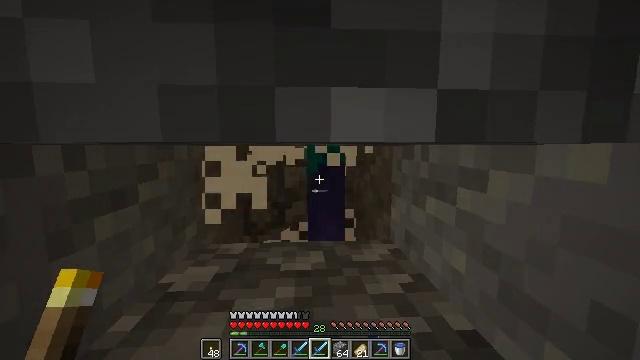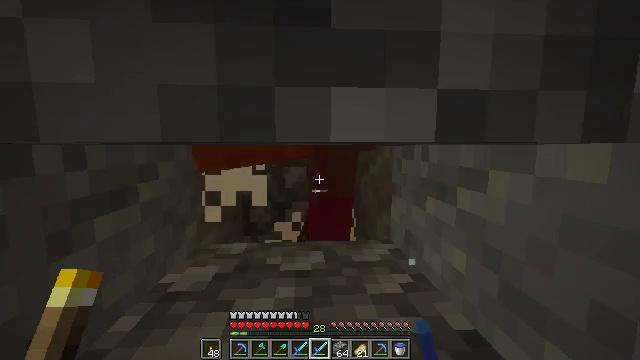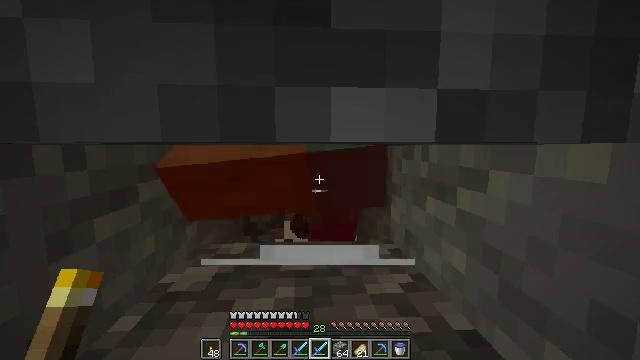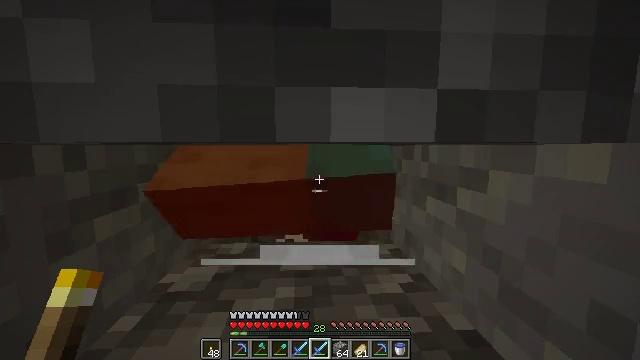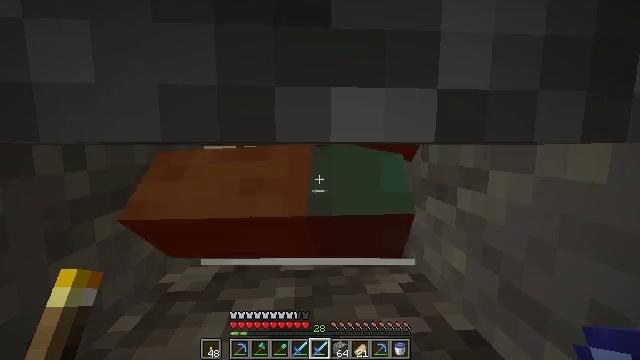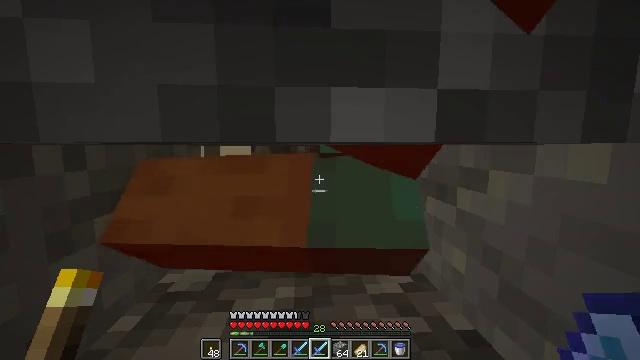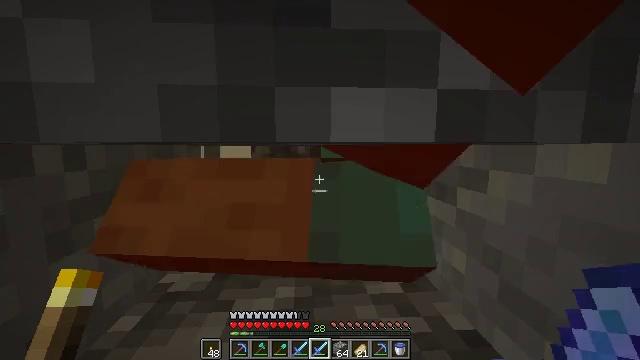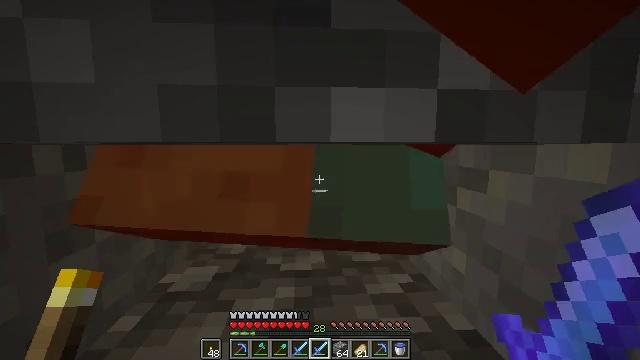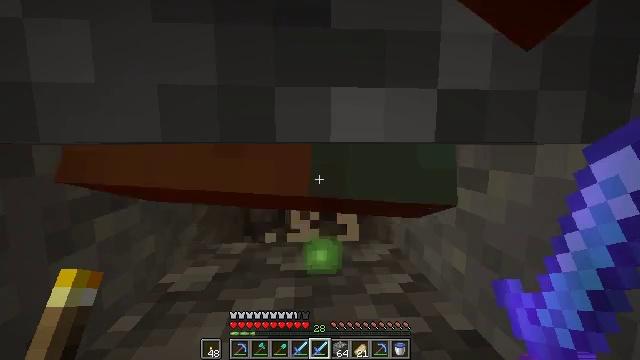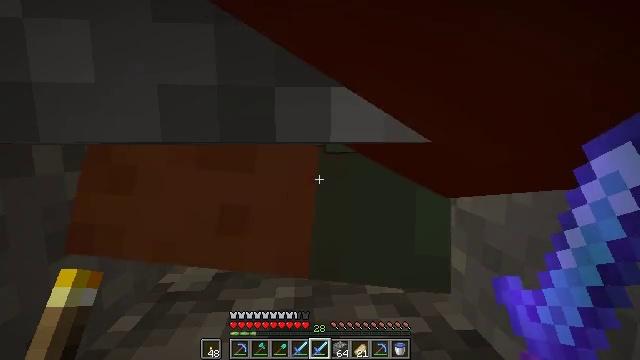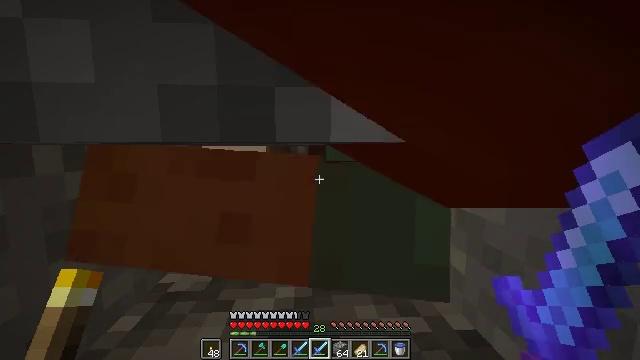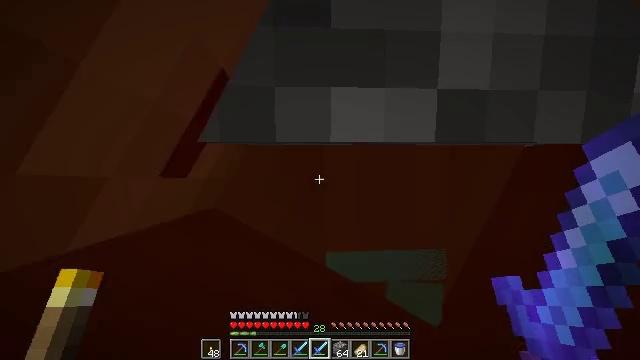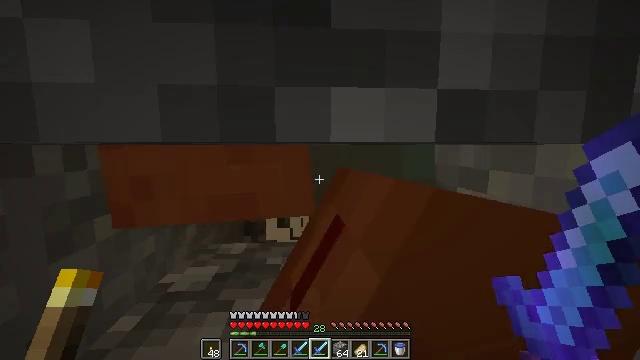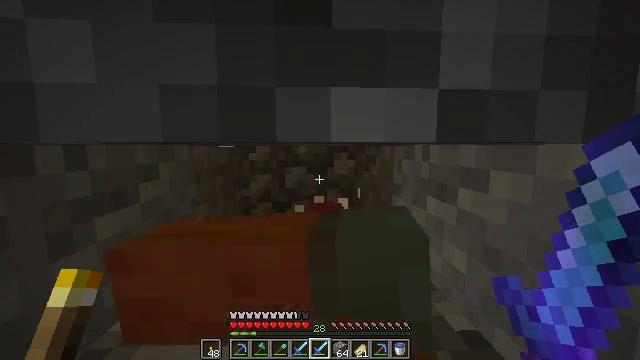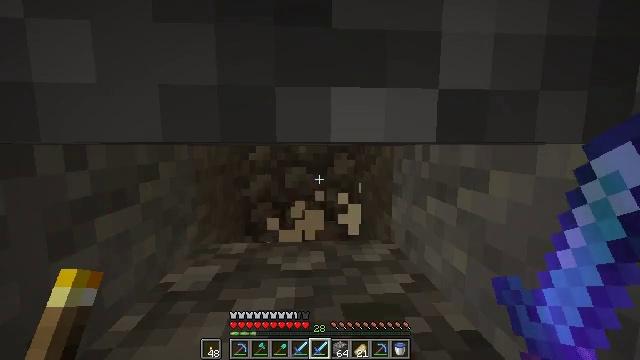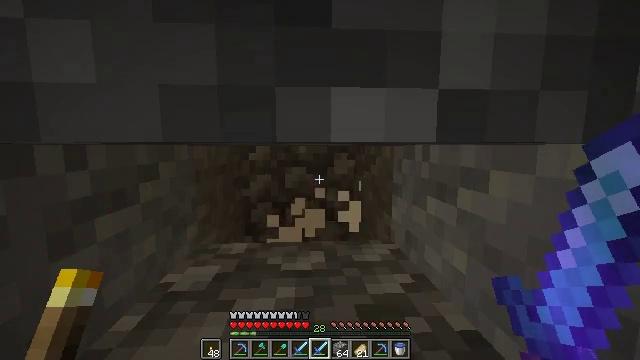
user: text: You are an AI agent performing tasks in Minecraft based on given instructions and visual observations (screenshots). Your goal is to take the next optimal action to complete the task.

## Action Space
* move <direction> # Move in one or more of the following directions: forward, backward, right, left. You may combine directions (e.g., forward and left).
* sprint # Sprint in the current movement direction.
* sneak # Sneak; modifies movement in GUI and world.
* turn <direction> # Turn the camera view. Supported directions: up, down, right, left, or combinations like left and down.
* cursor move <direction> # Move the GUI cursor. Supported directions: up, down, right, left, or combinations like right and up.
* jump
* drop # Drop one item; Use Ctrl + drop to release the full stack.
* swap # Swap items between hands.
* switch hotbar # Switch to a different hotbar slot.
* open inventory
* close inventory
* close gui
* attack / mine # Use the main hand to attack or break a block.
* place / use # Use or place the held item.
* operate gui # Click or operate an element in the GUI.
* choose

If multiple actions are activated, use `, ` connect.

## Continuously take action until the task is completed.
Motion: motion action
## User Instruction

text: Demolish the cobblestone slab for reuse.
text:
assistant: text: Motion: no_op
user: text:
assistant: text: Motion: no_op
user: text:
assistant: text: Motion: no_op
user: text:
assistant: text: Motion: no_op
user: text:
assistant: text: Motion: no_op
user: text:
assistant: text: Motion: no_op
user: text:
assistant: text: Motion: no_op
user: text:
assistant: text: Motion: no_op
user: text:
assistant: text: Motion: no_op
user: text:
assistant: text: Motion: no_op
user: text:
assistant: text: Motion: no_op
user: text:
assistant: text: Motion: no_op
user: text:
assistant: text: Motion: no_op
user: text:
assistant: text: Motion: no_op
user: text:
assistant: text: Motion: no_op
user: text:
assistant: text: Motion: no_op
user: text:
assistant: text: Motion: no_op
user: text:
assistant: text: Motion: no_op
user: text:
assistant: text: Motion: no_op
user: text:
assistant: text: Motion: no_op
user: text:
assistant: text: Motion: no_op
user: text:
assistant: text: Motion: move back
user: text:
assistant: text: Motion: move back
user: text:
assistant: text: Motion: move back, turn left and down
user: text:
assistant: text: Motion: move back, turn left and down
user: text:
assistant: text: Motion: move back, turn left and down
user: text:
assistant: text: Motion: move back
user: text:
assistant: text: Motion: move back
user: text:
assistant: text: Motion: no_op
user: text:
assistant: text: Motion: no_op